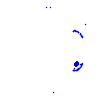
Particle: electron